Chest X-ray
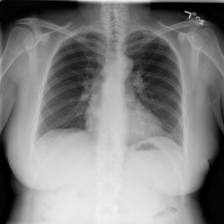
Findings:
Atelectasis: negative
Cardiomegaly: negative
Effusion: negative
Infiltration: negative
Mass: negative
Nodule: negative
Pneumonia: negative
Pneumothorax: negative
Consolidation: negative
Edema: negative
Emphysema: negative
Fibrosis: negative
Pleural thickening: negative
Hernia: negative